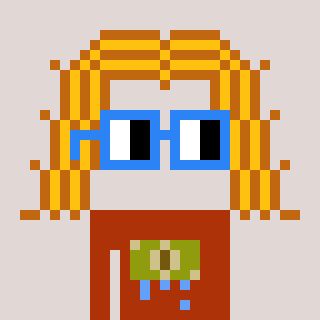
a pixel art character with square blue glasses, a hair-shaped head and a hotbrown-colored body on a warm background